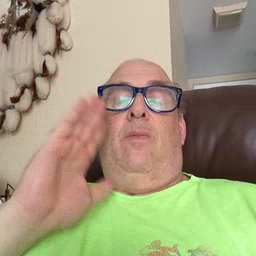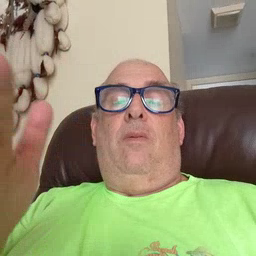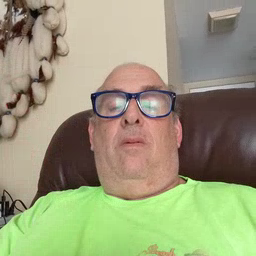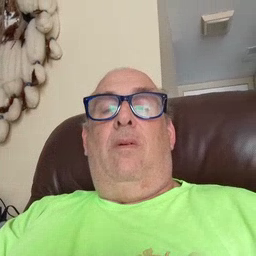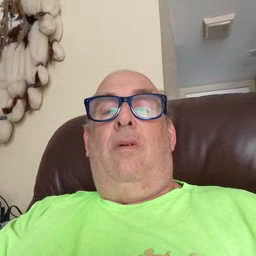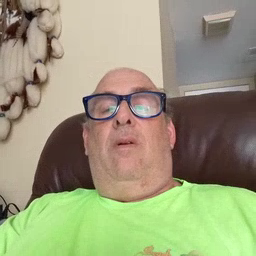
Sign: will